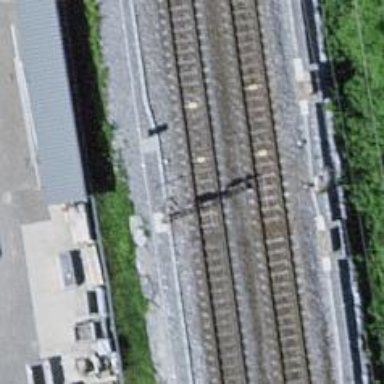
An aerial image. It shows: Railway signal.